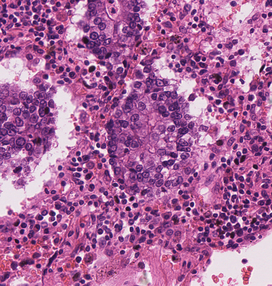
Tumor epithelial tissue: yes
Tumor-associated stroma tissue: yes
Normal tissue: no